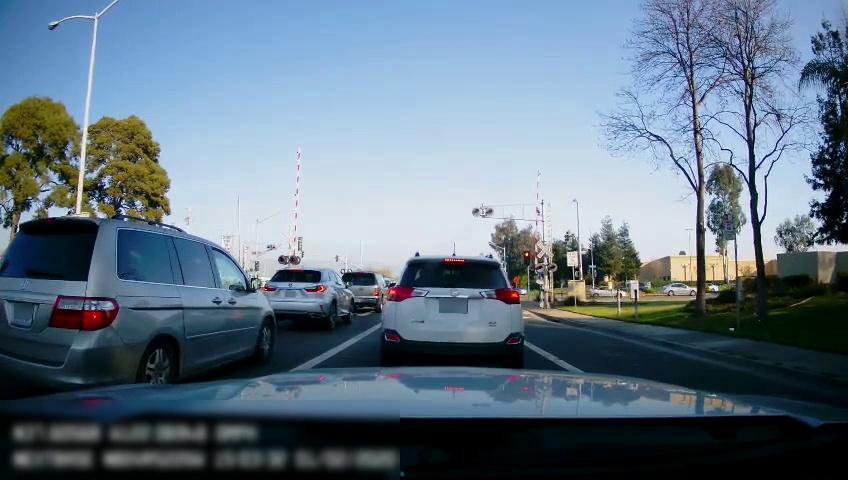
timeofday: Day
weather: Sunny
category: Drivable Space
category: Drivable Space
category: Vehicles | Car
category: Vehicles | Car
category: Vehicles | Car
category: Vehicles | Car
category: Vehicles | Car
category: Vehicles | SUV
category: Vehicles | SUV
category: Vehicles | Van
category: Vehicles | SUV
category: Lanes | Current Lane
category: Lanes | Current Lane
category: Traffic | Signs
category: Traffic | Lights
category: Traffic | Lights
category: Traffic | Lights
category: Traffic | Lights
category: Traffic | Signs
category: Traffic | Lights
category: Traffic | Signs